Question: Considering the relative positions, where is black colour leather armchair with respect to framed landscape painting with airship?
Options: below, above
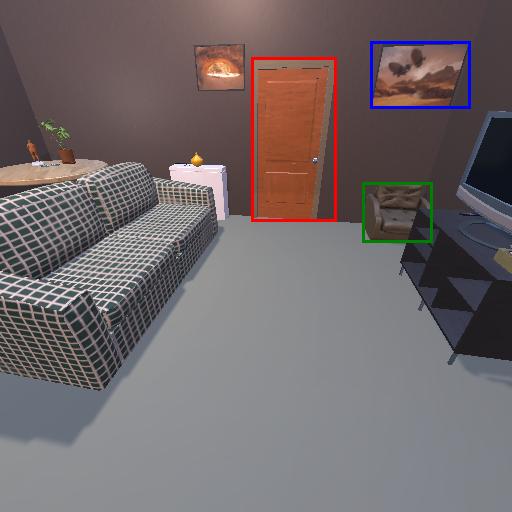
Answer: below